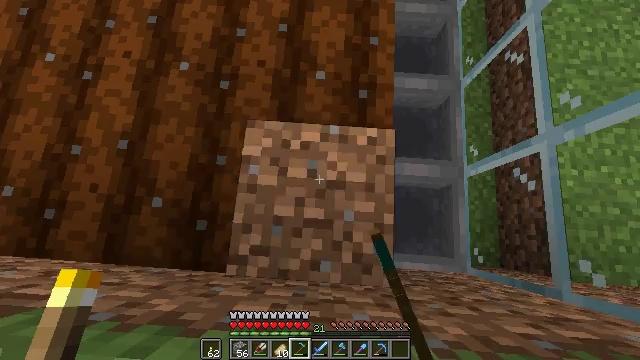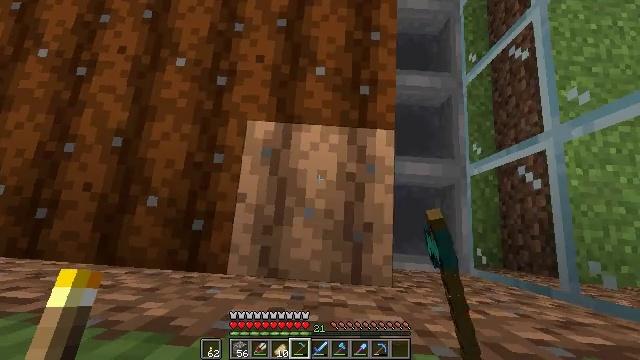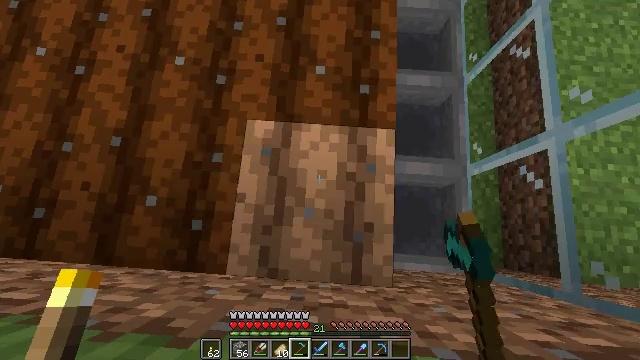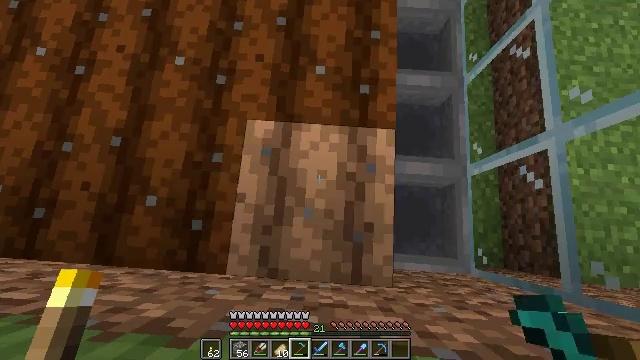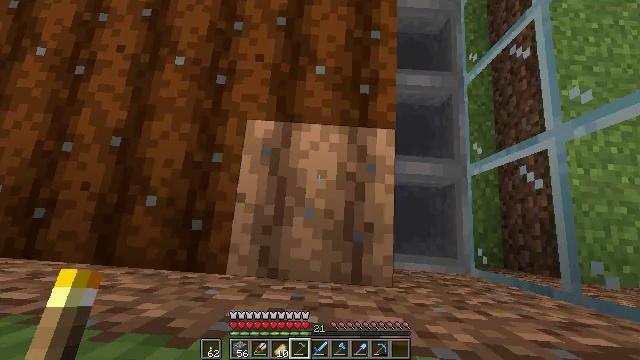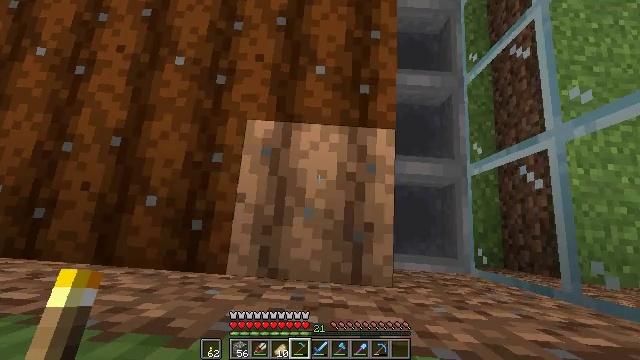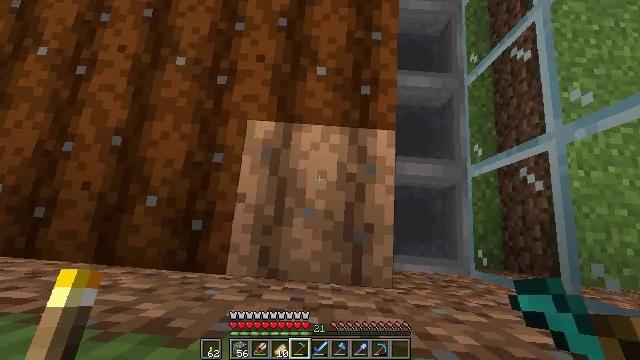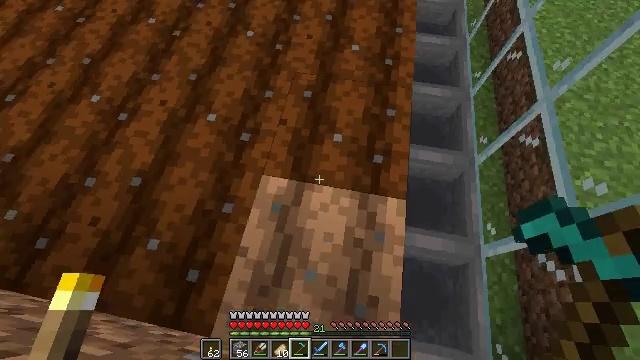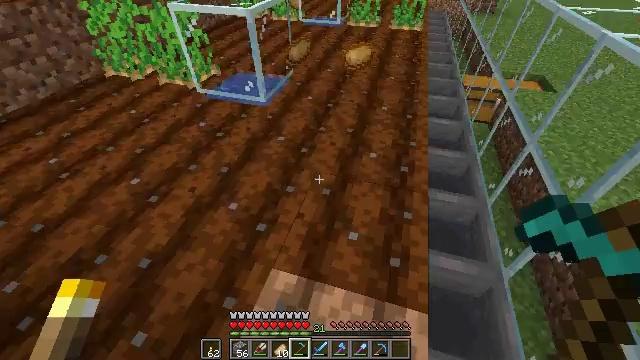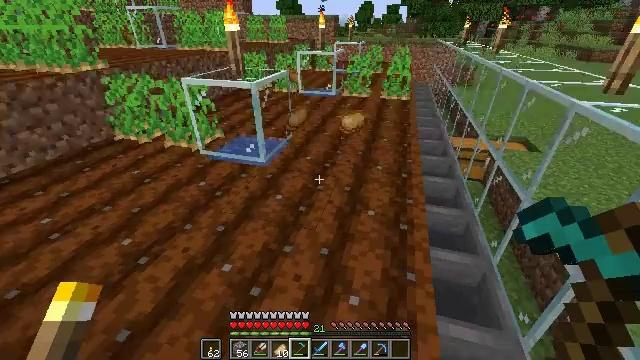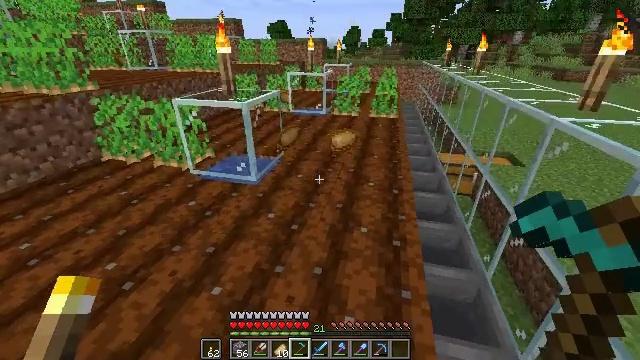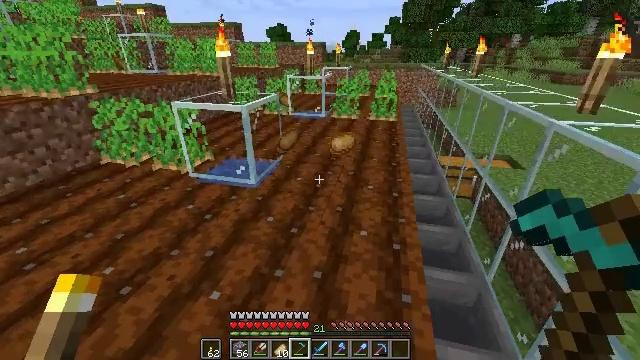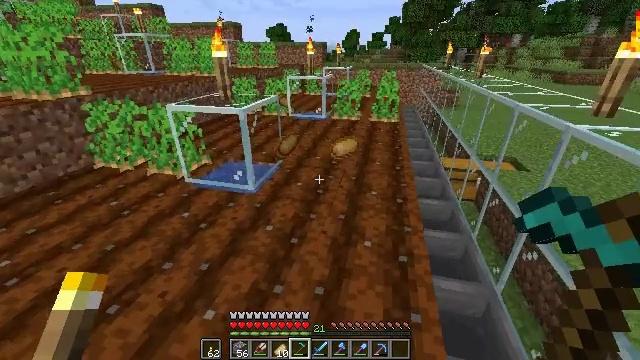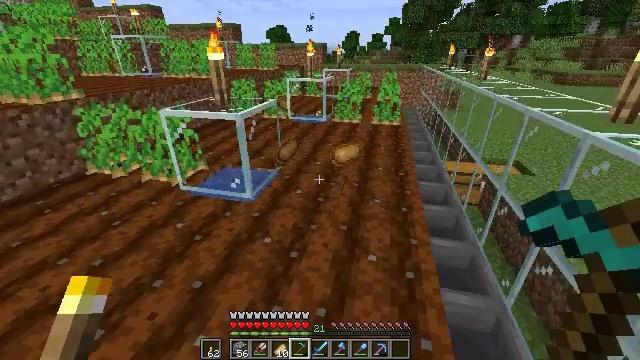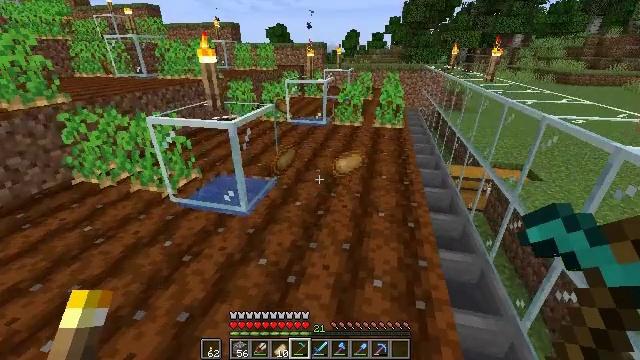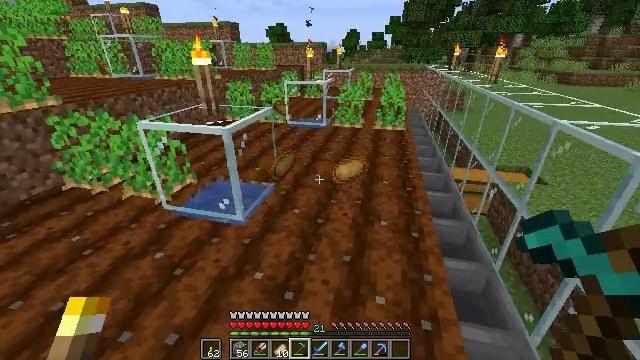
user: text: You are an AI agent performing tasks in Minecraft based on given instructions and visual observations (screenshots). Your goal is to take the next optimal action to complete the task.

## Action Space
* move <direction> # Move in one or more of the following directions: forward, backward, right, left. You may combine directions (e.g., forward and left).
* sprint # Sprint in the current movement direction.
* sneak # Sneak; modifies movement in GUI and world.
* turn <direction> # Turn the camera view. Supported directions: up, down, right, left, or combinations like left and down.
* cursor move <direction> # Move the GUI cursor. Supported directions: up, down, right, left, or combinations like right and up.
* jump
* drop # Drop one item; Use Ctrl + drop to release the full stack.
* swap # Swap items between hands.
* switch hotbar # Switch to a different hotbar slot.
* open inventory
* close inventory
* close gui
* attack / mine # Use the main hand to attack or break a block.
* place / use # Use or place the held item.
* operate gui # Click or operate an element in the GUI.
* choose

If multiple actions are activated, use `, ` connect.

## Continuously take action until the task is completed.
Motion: motion action
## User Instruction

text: Break the potato plant to gather potatoes.
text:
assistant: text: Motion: no_op
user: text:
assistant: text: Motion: no_op
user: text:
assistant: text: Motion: no_op
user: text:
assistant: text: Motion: no_op
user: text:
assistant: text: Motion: no_op
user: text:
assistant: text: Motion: no_op
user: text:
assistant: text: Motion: turn left and up
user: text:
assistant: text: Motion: turn left and up
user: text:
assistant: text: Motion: turn up
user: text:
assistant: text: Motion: turn right and up
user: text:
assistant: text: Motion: move forward
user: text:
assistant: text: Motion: move forward
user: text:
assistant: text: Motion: move forward
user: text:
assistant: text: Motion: move forward
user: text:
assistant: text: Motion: move forward
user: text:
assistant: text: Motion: move forward
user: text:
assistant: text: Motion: move forward, turn down
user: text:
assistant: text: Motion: move forward, turn down
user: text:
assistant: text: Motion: move forward
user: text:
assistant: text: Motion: move forward
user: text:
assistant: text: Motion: move forward, turn left and down
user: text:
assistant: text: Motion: move forward, turn left and down
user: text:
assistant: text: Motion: move forward and move right, turn left and down
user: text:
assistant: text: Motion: move forward and move right, turn left and down
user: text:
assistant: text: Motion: move forward and move right, turn left and down
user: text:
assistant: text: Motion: move forward and move right, turn left
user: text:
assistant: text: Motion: move forward and move right, turn left
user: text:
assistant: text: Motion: move forward and move right, turn left
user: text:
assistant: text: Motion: move forward and move right, turn left
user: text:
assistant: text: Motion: move forward and move right, turn left